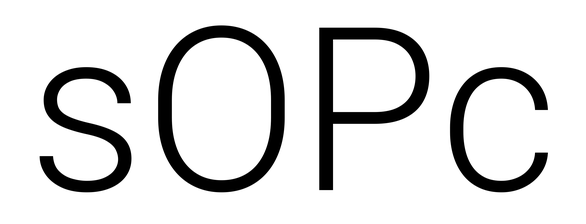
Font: Roboto_Light